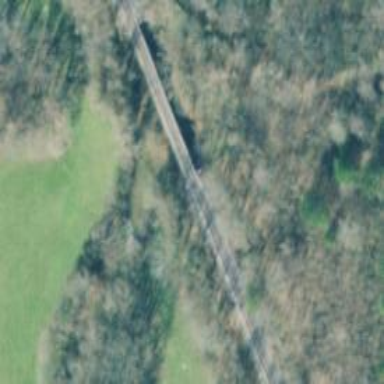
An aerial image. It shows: Bridge over railway line.